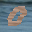
Label: 0